Field crop: maize
Growth stage: 2
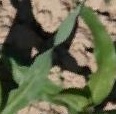
Species: maize